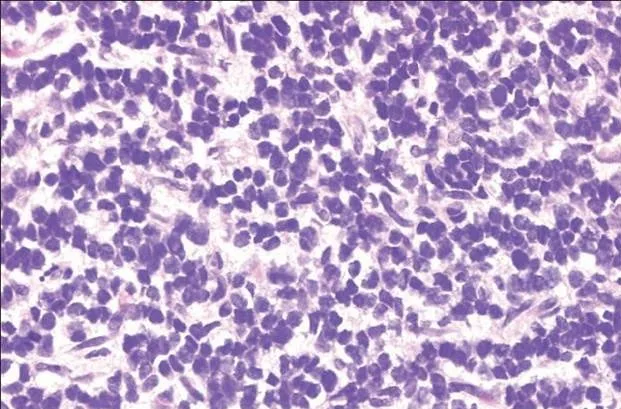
The primitive neuroectodermal tumor with strong immunoreactivity for CD99, vimentin, and CK5 markers.
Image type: pathology (immunostaining)